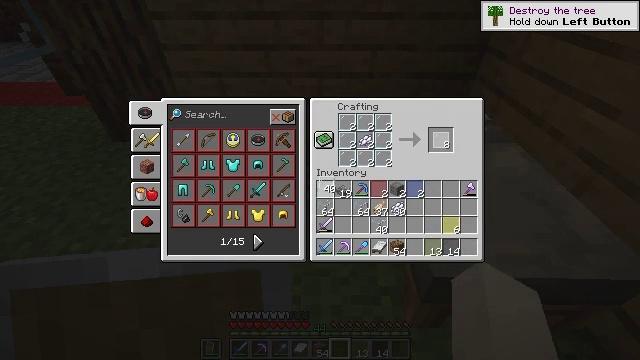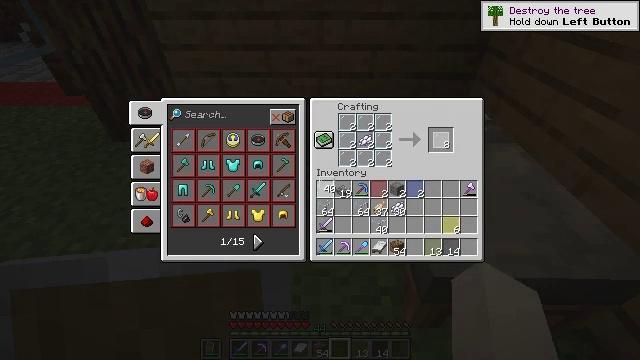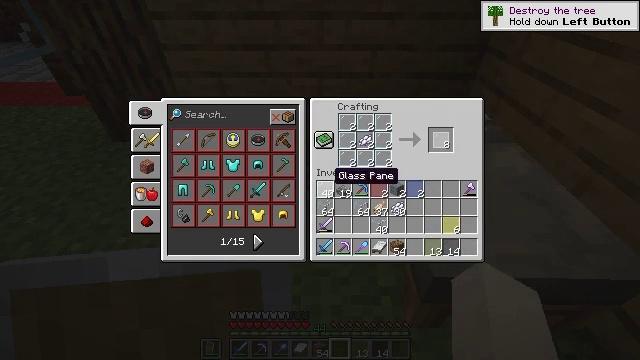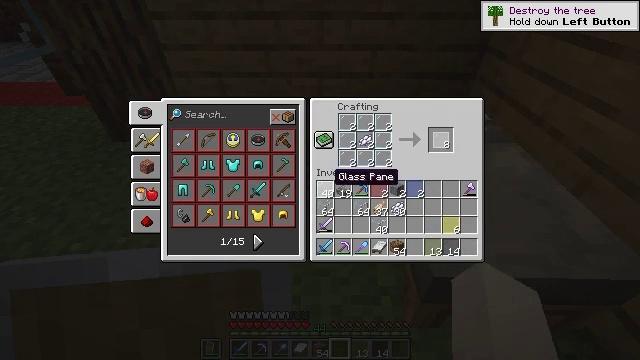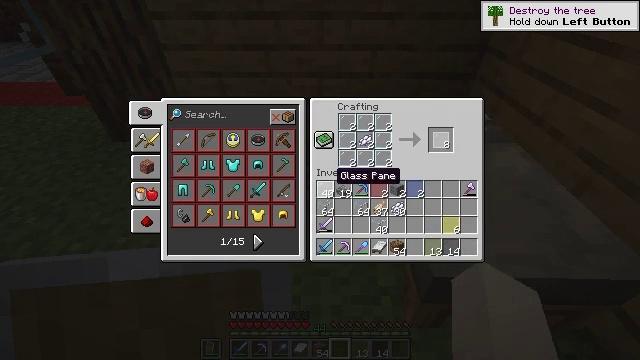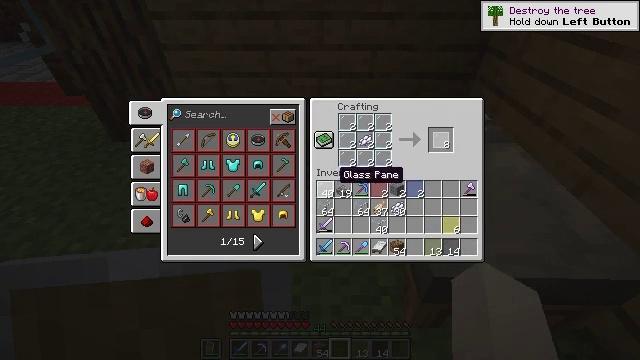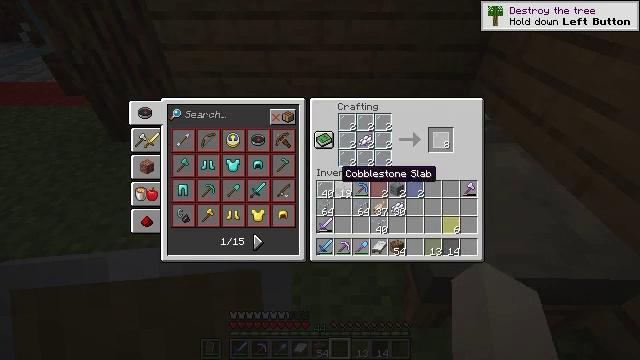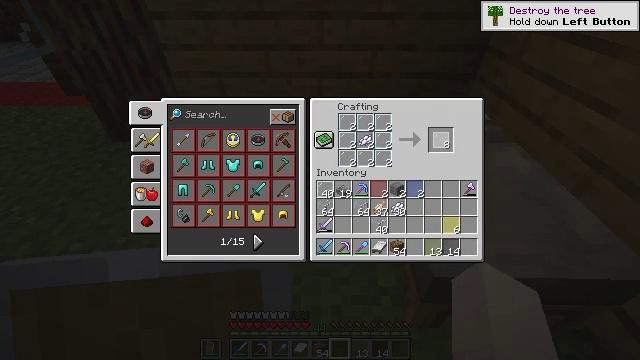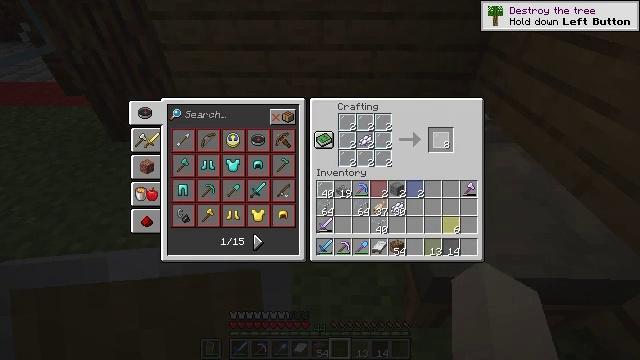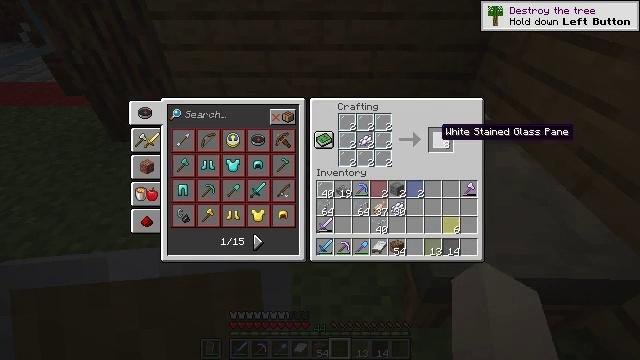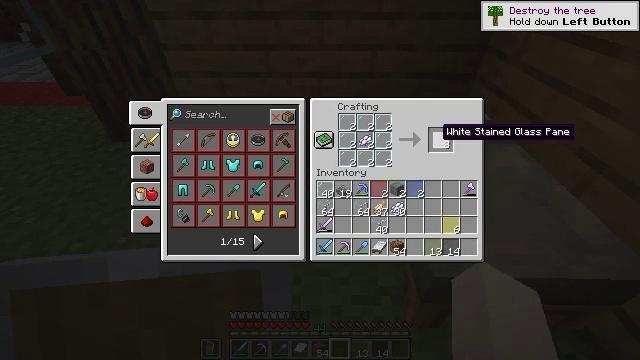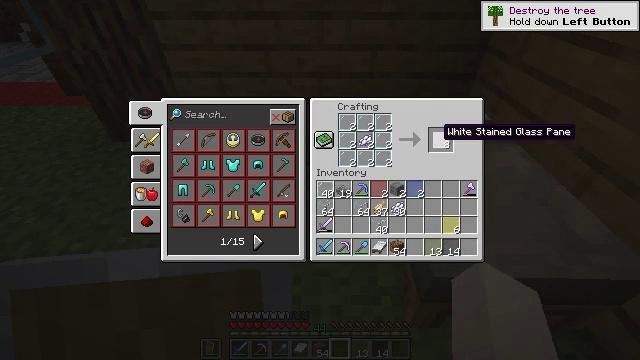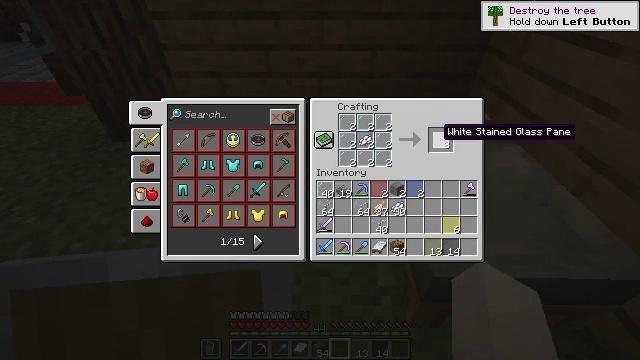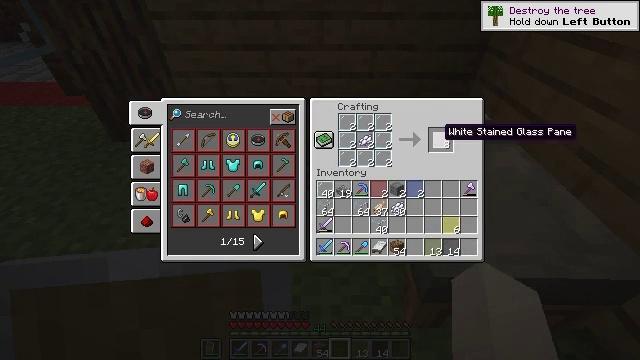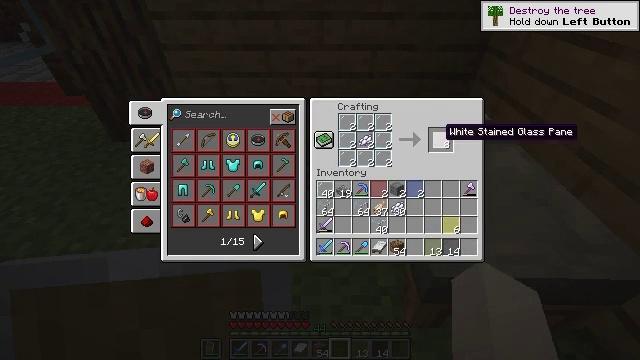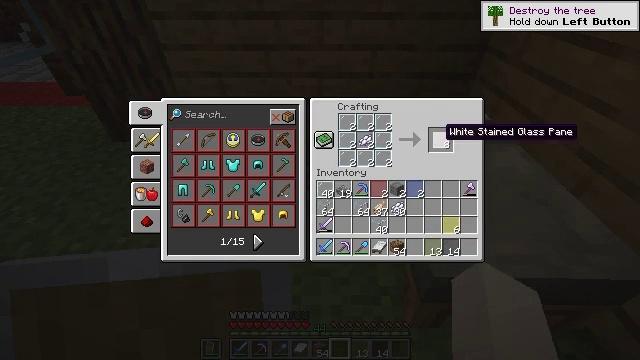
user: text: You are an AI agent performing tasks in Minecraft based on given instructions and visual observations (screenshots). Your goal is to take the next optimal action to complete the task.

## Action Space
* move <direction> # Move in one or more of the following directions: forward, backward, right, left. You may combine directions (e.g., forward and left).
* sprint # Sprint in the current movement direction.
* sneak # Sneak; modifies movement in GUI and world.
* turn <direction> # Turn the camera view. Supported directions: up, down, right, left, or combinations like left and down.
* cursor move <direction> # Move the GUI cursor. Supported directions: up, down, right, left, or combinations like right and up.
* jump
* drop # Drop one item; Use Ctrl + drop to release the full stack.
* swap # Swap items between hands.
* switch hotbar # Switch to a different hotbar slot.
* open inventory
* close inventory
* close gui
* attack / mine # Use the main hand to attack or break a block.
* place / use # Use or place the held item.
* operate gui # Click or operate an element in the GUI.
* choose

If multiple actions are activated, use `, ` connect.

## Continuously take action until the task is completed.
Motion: motion action
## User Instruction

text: Make white stained glass pane using crafted white stained glass.
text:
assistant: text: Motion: operate gui
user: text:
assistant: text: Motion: no_op
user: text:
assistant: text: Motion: no_op
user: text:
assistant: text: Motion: no_op
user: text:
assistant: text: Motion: no_op
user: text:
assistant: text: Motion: no_op
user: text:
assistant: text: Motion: sneak, cursor move right
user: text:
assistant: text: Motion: sneak, cursor move right and up
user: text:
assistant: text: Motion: sneak, cursor move right and up
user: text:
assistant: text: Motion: sneak
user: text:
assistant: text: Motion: sneak
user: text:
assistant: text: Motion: sneak
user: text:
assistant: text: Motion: sneak
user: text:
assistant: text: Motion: sneak
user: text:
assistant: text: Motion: sneak
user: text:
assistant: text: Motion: sneak, choose
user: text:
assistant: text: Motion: sneak, choose
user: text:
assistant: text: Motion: sneak
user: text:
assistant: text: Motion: sneak
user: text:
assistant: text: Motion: sneak
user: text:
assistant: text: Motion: sneak